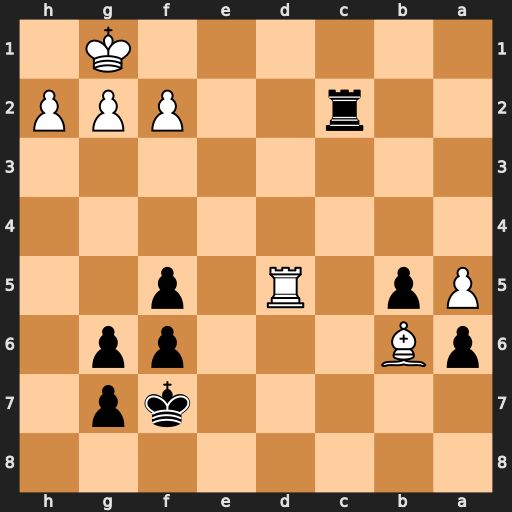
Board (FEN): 8/5kp1/pB3pp1/Pp1R1p2/8/8/2r2PPP/6K1
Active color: b
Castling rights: -
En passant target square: -
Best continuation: Rc1+ Rd1 Rxd1#